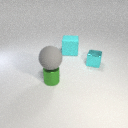
large gray rubber sphere above small green metal cylinder